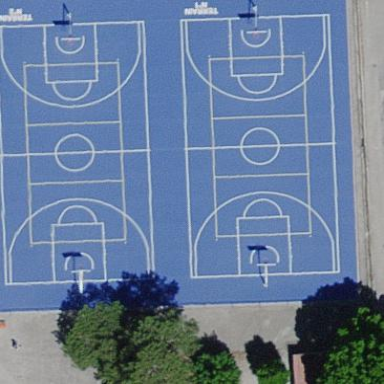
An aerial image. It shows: Basketball court located in leisure land pitch.